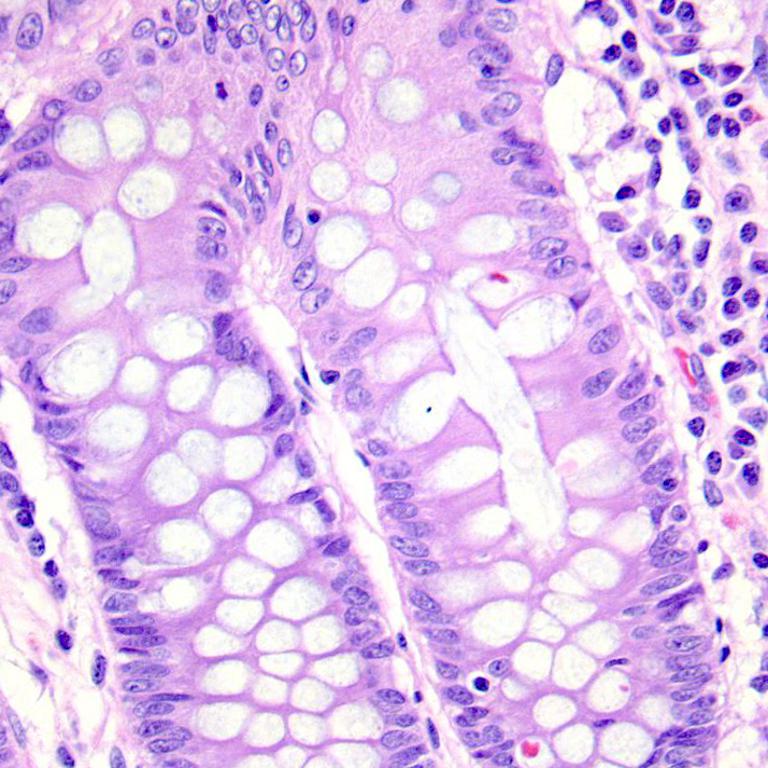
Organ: colon
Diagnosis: benign